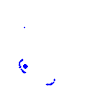
Particle: pion